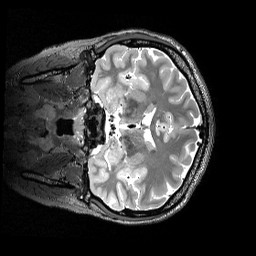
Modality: T2w
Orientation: coronal
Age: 22
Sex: female
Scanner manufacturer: siemens
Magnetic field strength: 3 T
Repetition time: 3.2 s
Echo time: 0.565 s